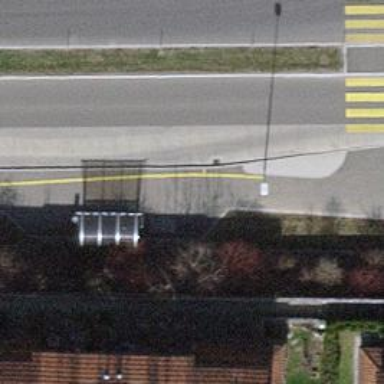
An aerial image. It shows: Platform with shelter for public transport.